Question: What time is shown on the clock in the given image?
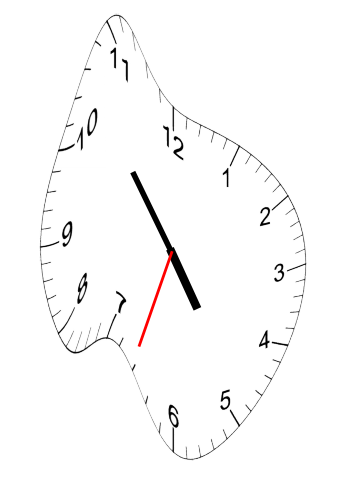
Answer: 04:53:33